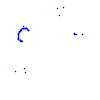
Particle: proton